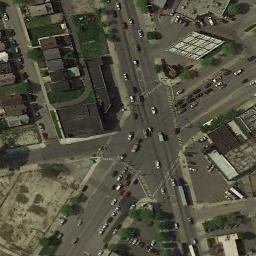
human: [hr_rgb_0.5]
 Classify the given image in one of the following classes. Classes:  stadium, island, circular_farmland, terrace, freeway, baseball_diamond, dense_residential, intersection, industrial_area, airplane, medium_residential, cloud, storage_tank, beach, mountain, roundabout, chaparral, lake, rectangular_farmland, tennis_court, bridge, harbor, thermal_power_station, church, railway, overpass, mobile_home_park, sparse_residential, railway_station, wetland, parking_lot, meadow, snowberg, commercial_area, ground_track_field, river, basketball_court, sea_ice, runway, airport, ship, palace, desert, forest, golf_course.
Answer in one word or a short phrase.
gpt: intersection